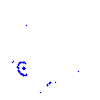
Particle: kaon